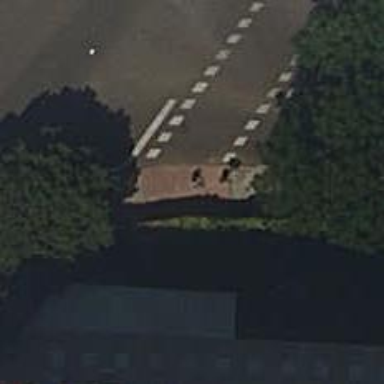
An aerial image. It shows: Marked footway crossing with traffic-calming table.